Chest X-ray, PA view. Patient: 12 years old, sex M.
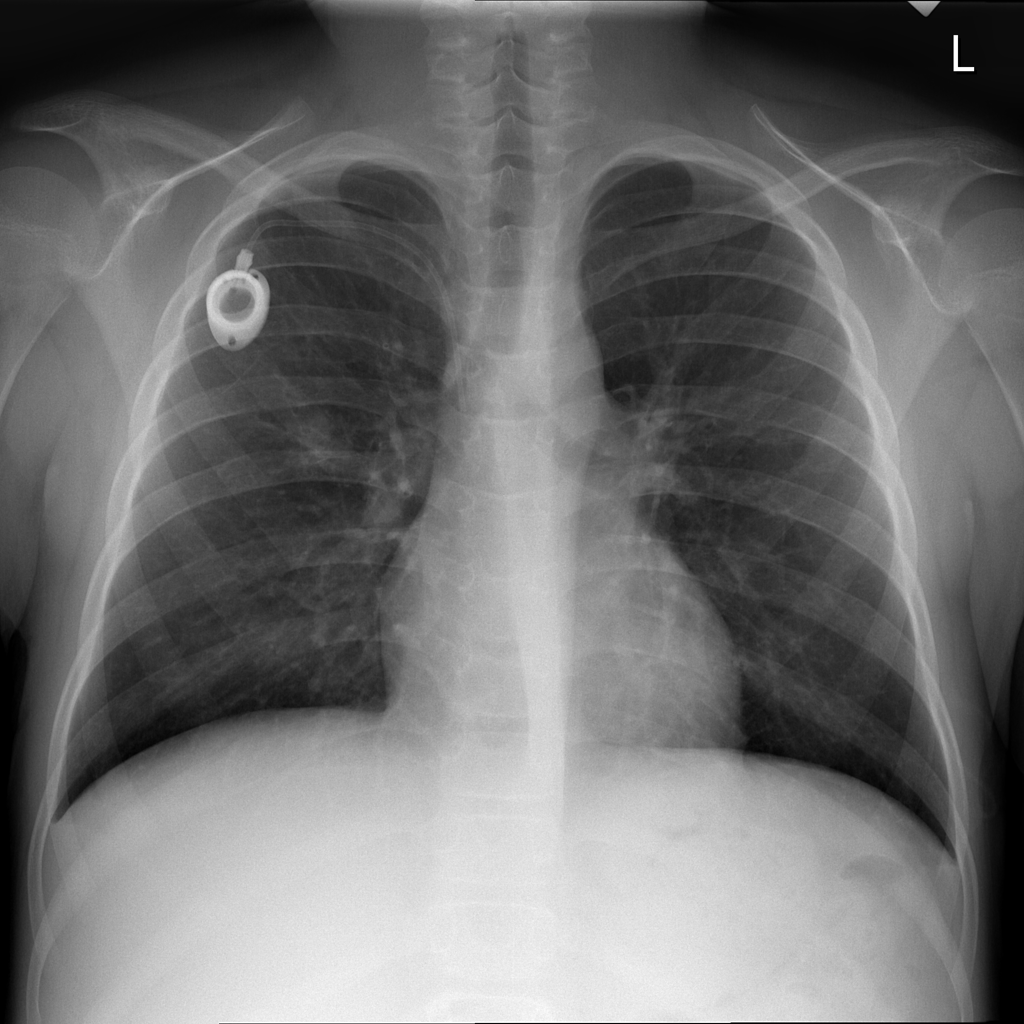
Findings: No Finding